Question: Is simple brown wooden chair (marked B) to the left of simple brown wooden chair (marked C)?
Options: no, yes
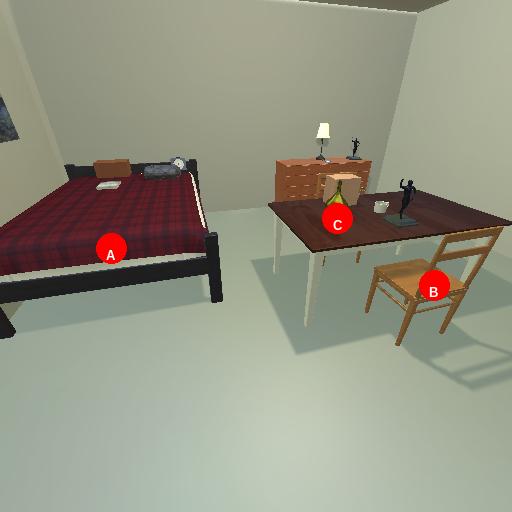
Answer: no